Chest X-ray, PA view. Patient: 20 years old, sex M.
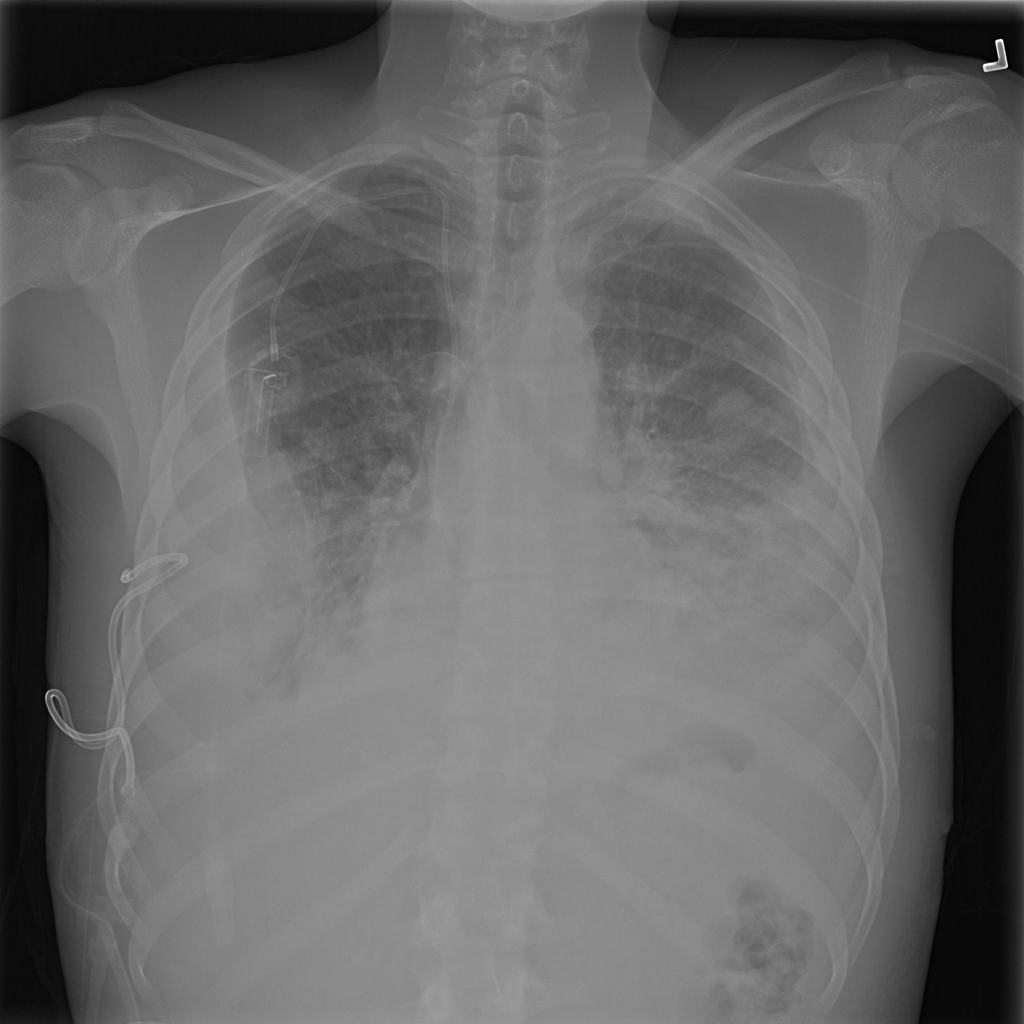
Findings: Effusion